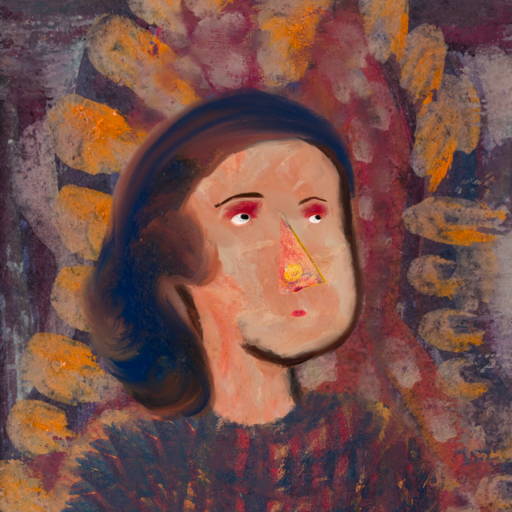
Background: Doll, Head And Neck Side: Roy_Bahadur, Face Side: Irani, Bust: In_The_Sun, Hair Side: Mother_And_Son_Son, Head Accessory: Blank, Second Necklace: Blank, Necklace: Blank, Baby: Blank